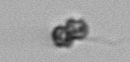
Label: Corymbellus